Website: home-depot
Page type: delivery-shipping
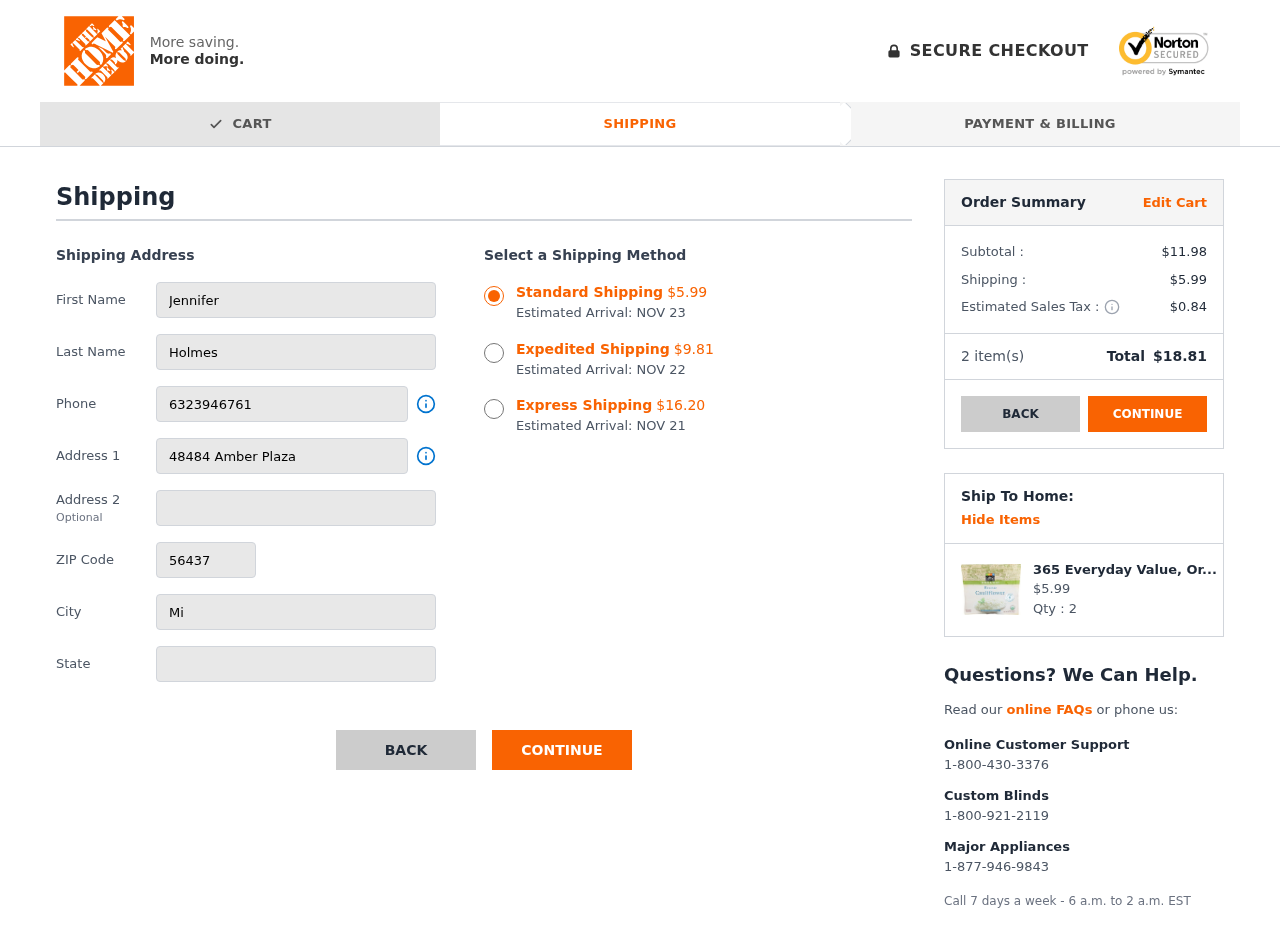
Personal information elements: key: PII_CITY
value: Michaelville
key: PII_FIRSTNAME
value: Jennifer
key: PII_LASTNAME
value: Holmes
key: PII_PHONE
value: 6323946761
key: PII_POSTCODE
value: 56437
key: PII_STATE
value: Hawaii
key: PII_STREET
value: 48484 Amber Plaza
Product elements: key: PRODUCT1_NAME
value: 365 Everyday Value, Organic Riced Cauliflower, 12 oz (Frozen)
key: PRODUCT1_PRICE
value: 5.99
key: PRODUCT1_QUANTITY
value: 2
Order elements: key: ORDER_SHIPPING_COST_STANDARD
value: $5.99
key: ORDER_DELIVERY_DATE
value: NOV 23
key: ORDER_SHIPPING_COST_EXPEDITED
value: $9.81
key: ORDER_DELIVERY_DATE_EXPEDITED
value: NOV 22
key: ORDER_SHIPPING_COST_EXPRESS
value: $16.20
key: ORDER_DELIVERY_DATE_EXPRESS
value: NOV 21
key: ORDER_SUBTOTAL
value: $11.98
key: ORDER_SHIPPING_COST
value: $5.99
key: ORDER_TAX
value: $0.84
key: ORDER_NUM_ITEMS
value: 2
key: ORDER_TOTAL
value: $18.81